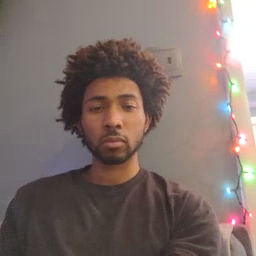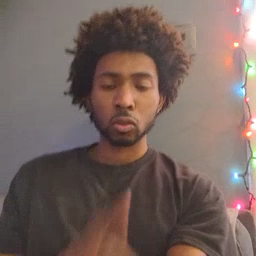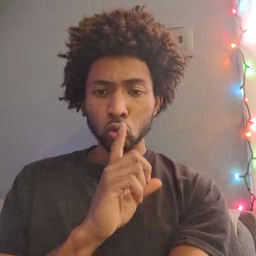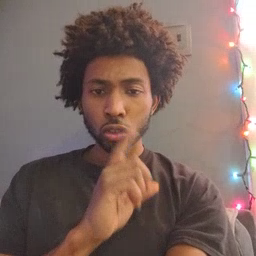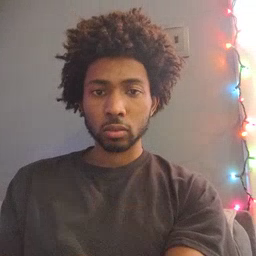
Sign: shhh